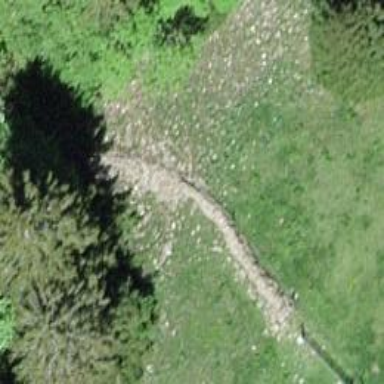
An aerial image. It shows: Wall made of dry stone.